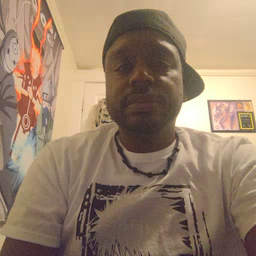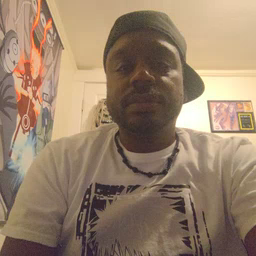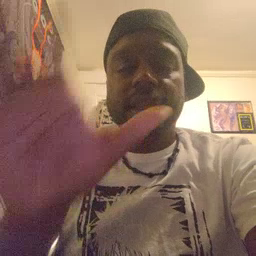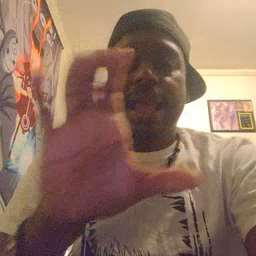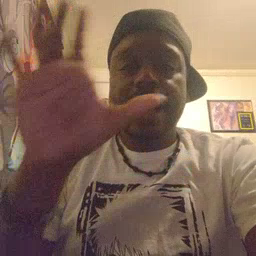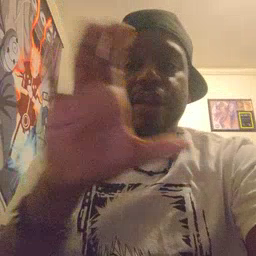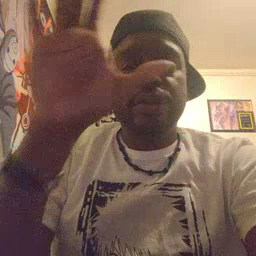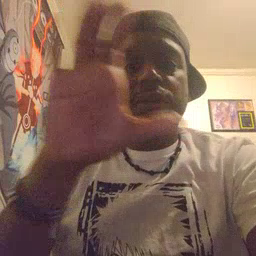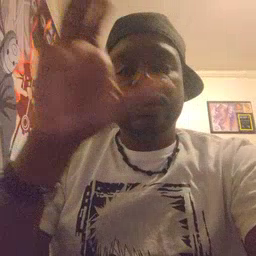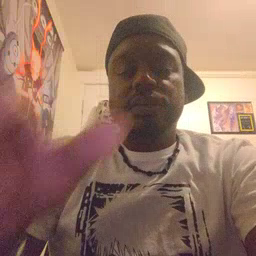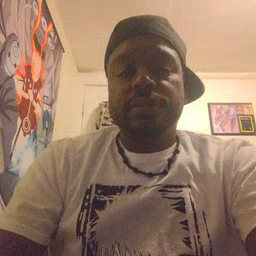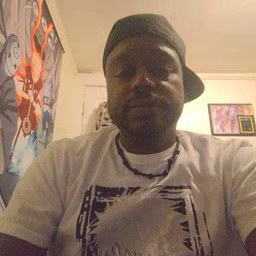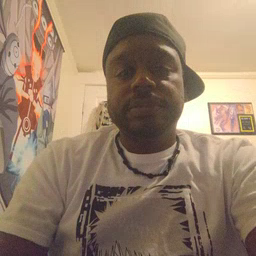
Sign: cloud